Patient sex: F
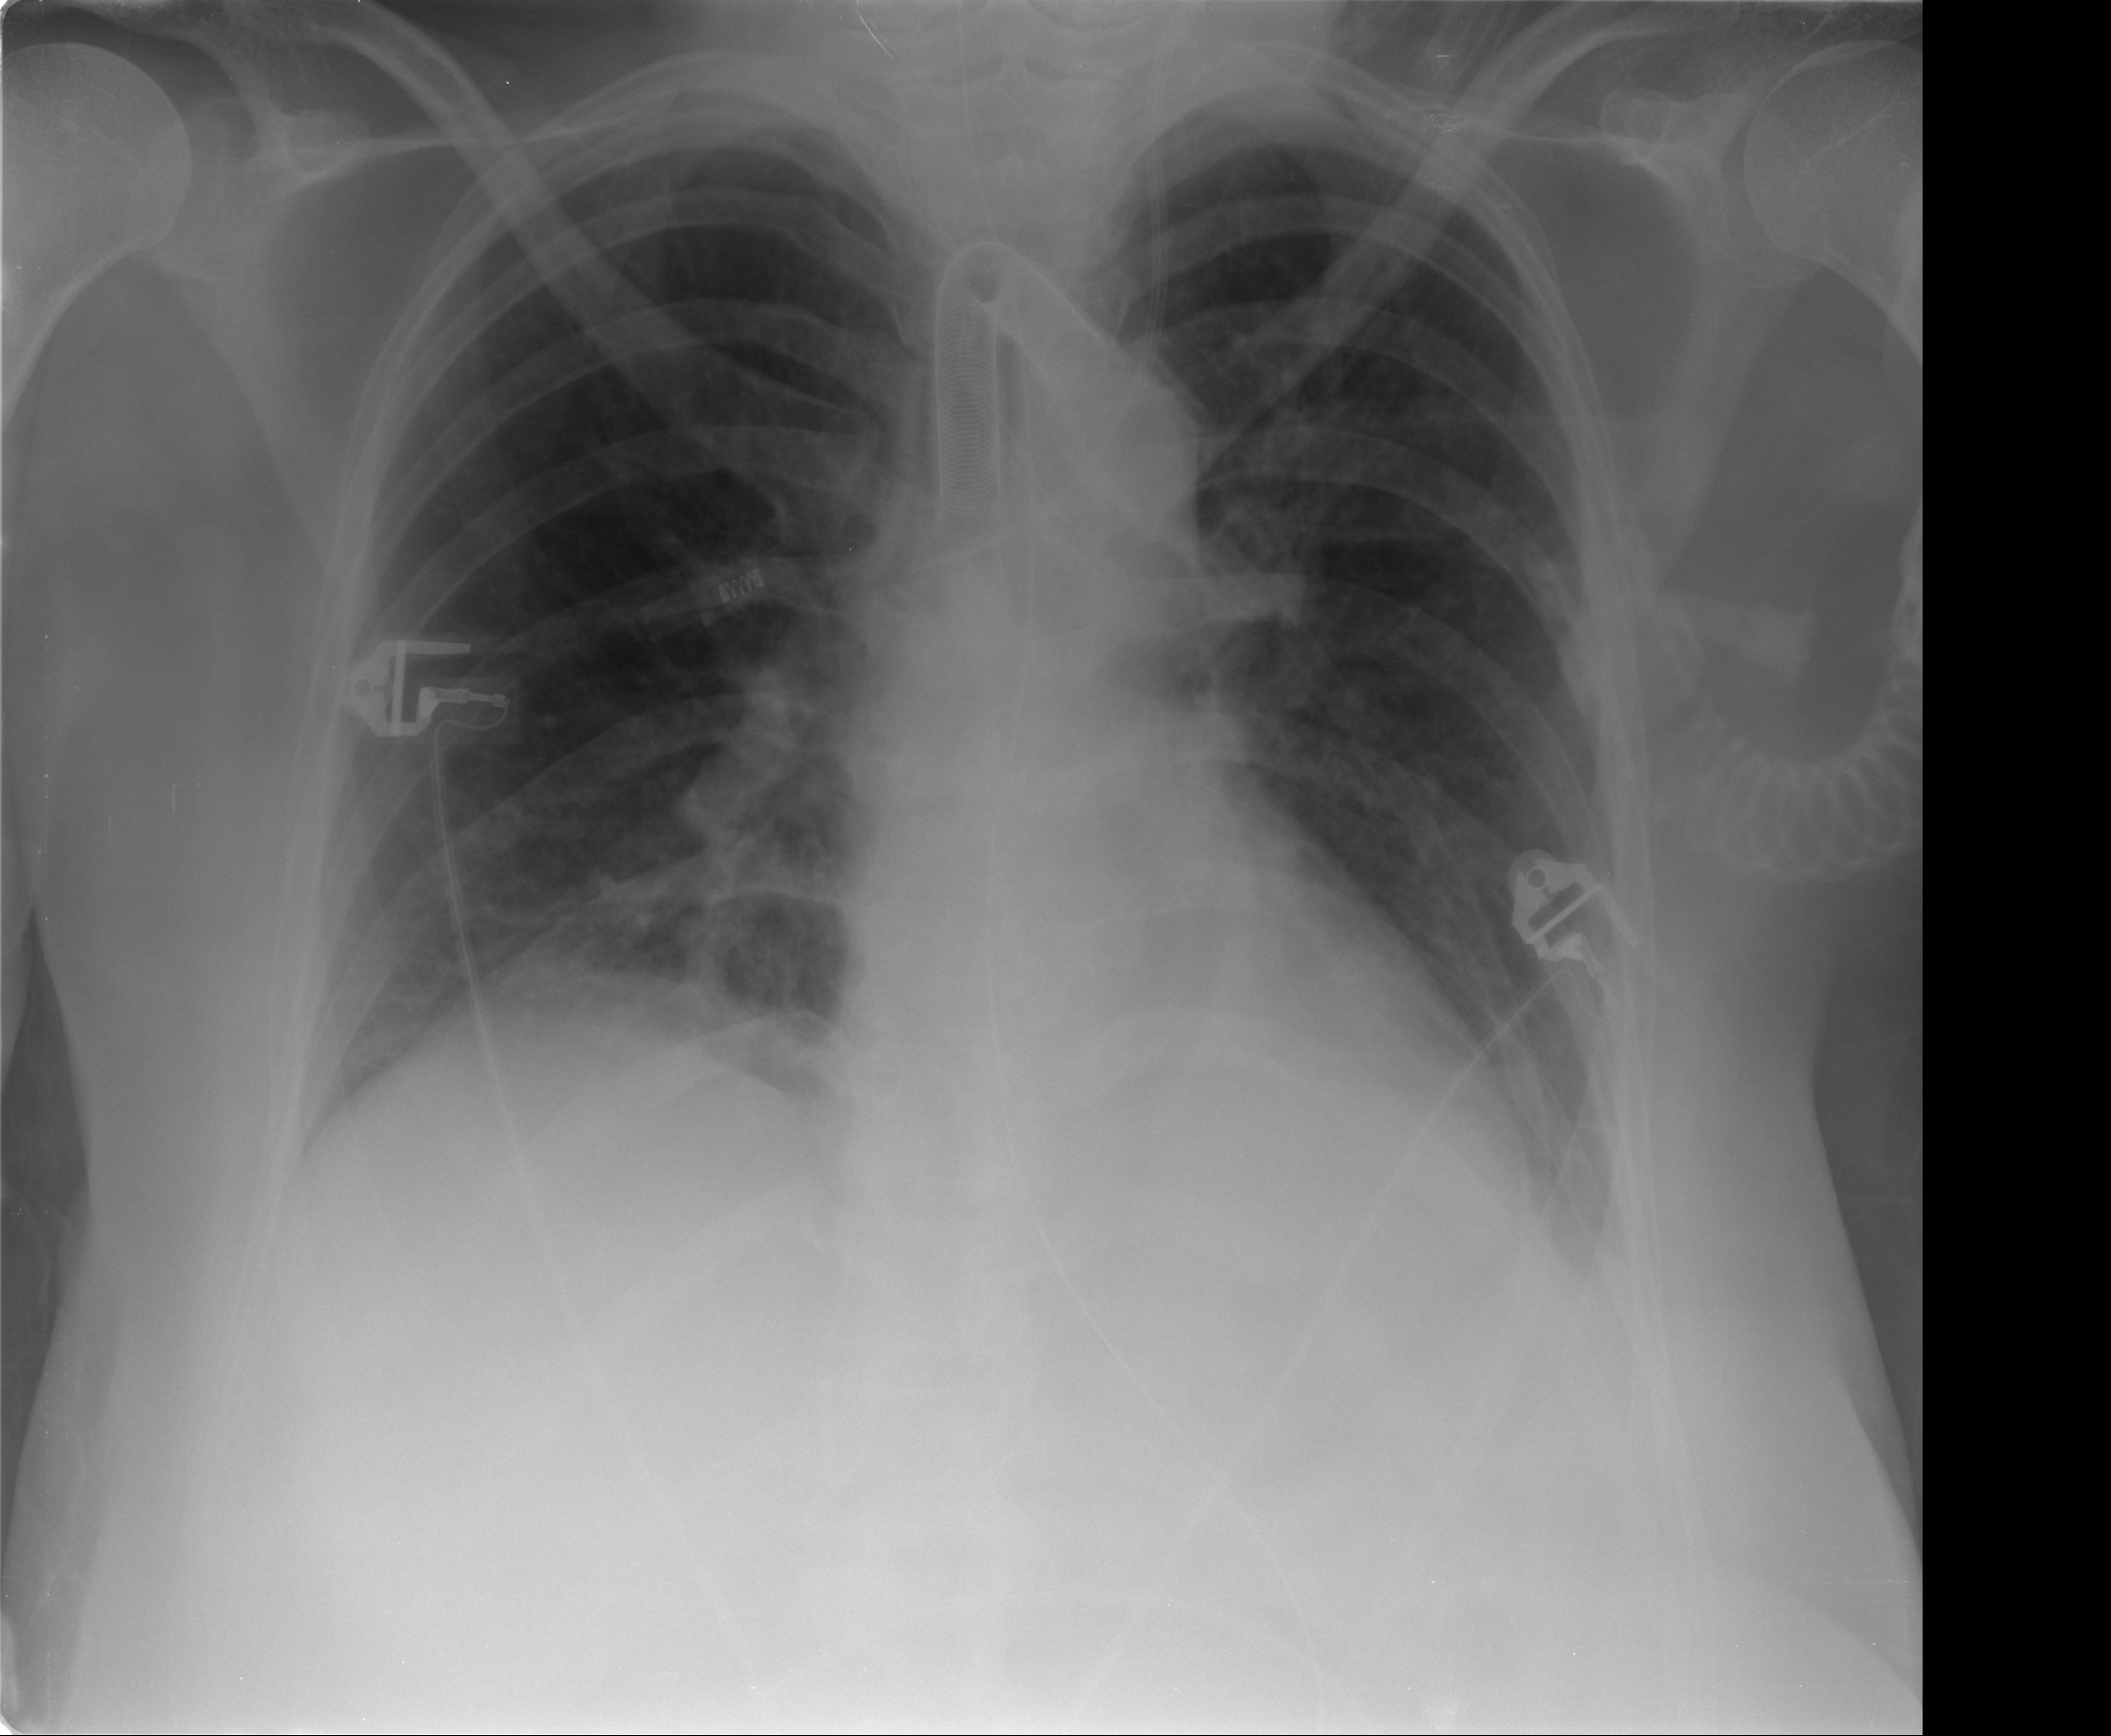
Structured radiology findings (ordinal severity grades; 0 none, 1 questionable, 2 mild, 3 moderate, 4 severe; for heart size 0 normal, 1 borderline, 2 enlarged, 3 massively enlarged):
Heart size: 0
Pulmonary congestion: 0
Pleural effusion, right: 0
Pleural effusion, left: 2
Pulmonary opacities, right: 0
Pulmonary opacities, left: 0
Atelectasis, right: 2
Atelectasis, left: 2